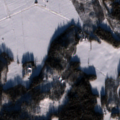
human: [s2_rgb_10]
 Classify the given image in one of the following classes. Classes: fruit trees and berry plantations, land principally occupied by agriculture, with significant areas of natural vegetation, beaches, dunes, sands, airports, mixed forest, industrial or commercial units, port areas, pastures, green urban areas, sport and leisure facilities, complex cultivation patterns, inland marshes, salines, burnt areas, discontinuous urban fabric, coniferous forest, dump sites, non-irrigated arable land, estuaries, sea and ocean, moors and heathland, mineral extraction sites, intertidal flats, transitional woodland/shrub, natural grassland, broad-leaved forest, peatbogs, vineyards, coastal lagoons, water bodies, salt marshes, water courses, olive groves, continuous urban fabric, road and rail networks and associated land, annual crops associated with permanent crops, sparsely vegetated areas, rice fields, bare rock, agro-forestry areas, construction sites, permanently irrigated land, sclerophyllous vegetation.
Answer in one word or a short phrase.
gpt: non-irrigated arable land, mixed forest, transitional woodland/shrub